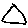
Label: triangle